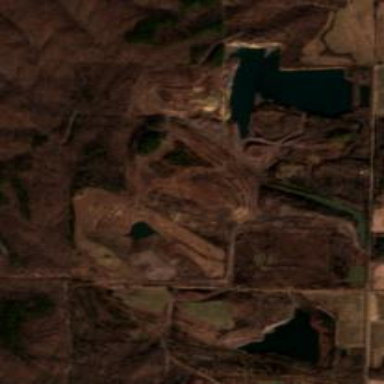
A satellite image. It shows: Quarry area.